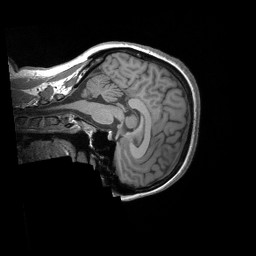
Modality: T1w
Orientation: sagittal
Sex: female
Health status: ill
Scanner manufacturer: siemens
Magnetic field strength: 3 T
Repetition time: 1.66 s
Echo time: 0.00254 s